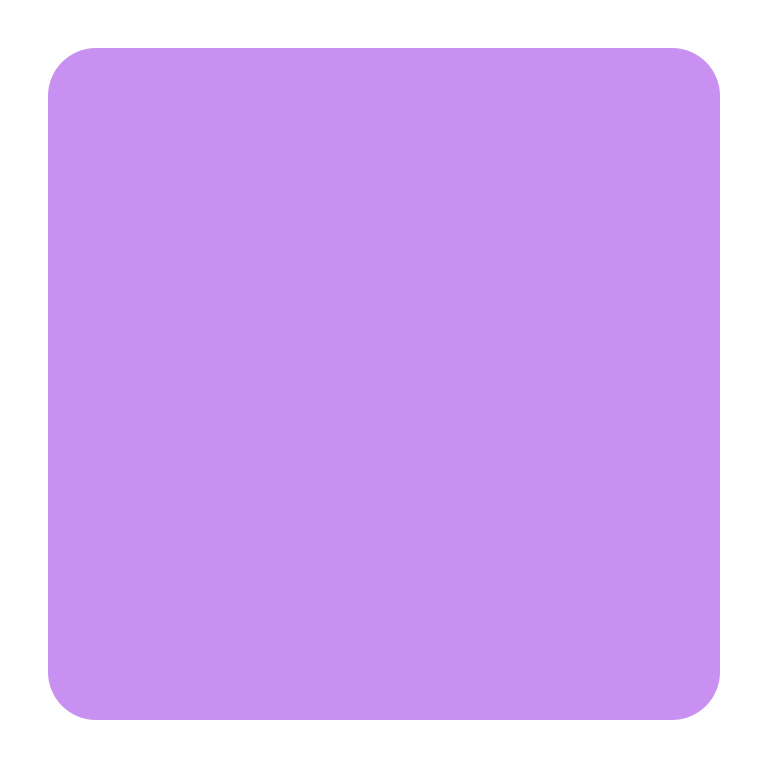
purple square flat